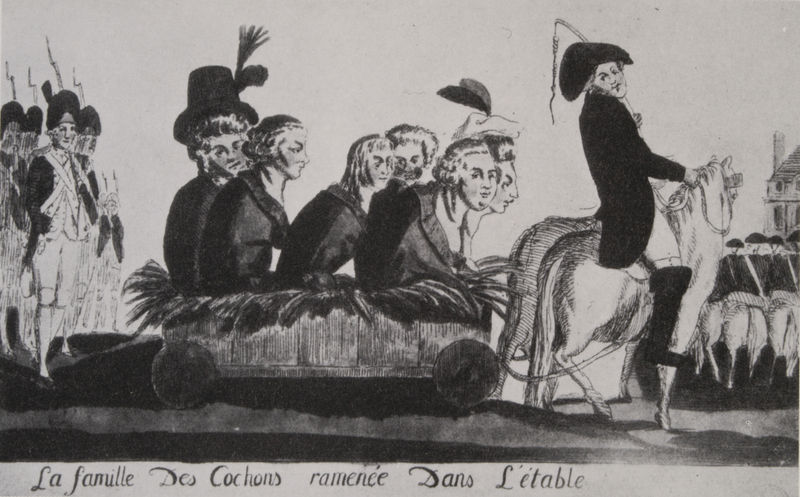
Titel: Die Schweinefamilie in den Stall zurückgeführt
Standort: Paris
Institution: Bibliothèque Nationale.
Schlagwörter: dunkel, feder, mann, weiß, frauen, menschen, sitzen, frankreich, grau, hell, hintergrund, hut, hüte, männer, rücken, schwarz, stroh, zeichnung, blick, gebäude, gras, haus, gesellschaft, gesichter, mützen, hinrichtung, reich, adel, familie, locken, karren, pferd, pferde, reiter, räder, mähne, perücke, schweif, zügel, schrift, heu, hols, grafik, graphik, schweine, kutsche, ziehen, figuren, französisch, rad, wagen, könig, soldaten, karikatur, flucht, tusche, spott, druck, stich, gefangen, humor, militär, revolution, text, uniform, verbrecher, waffen, peitsche, napoleon, stiefel, armee, marsch, schimmel, kavalerie, kavallerie, nest, feldherr, gewehre, flugblatt, infanterie, heuwagen, schwaz, grafi, bajonett, bajonette, bollerwagen, marie antoinette, stehen sitzen, verurteilte, graphif, cochons, chochons, delinquenten, famille, etable, ramenee